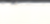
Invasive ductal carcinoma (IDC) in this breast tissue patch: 0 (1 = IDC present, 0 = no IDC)